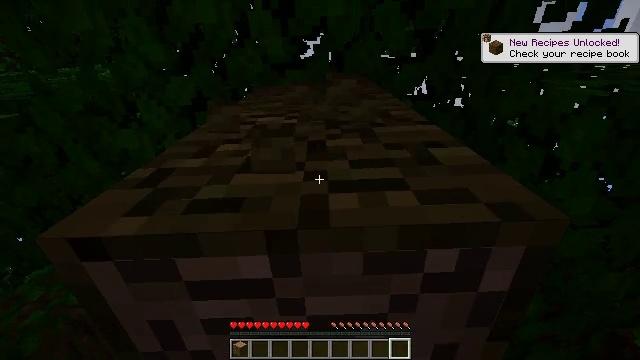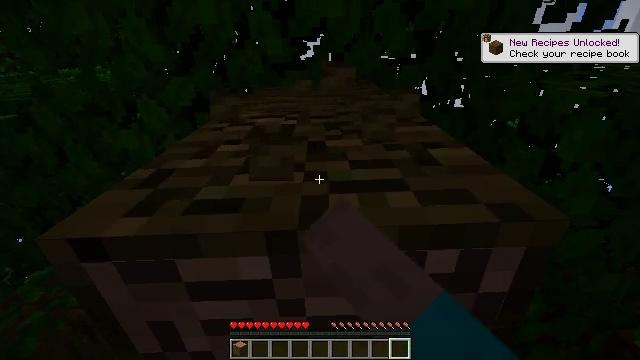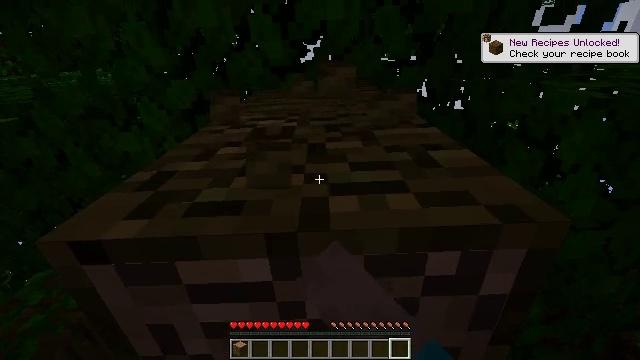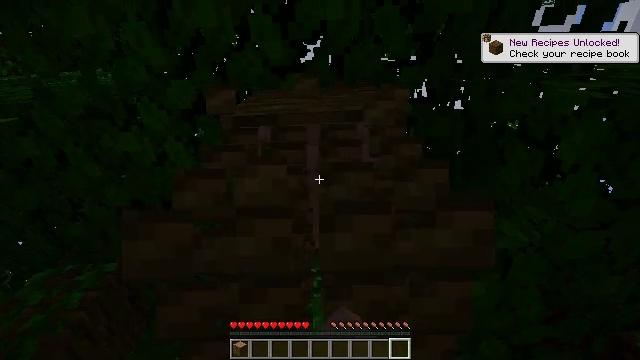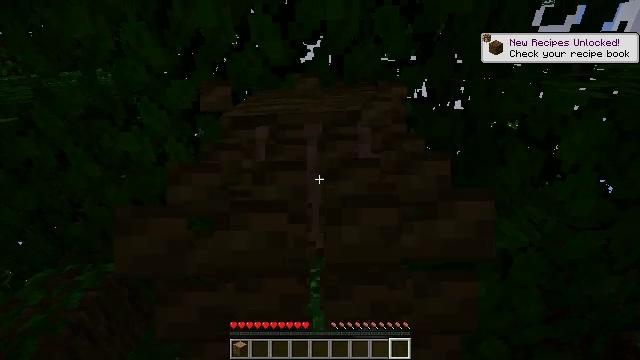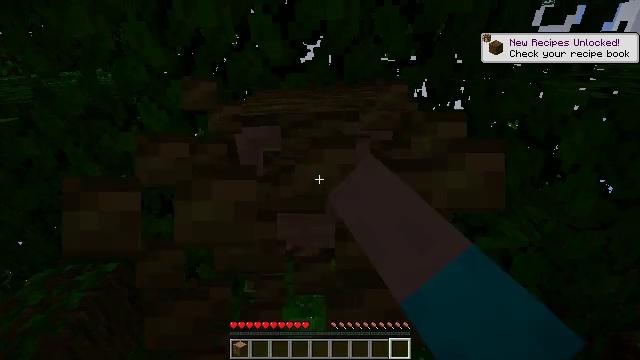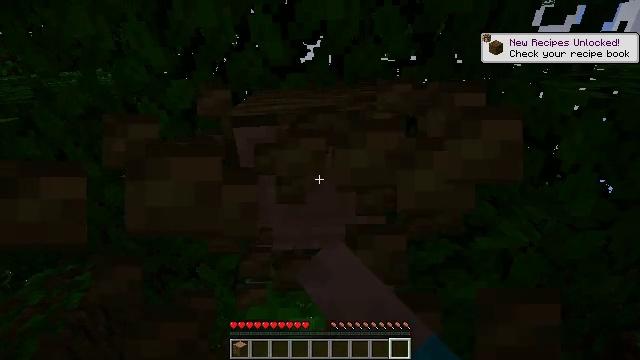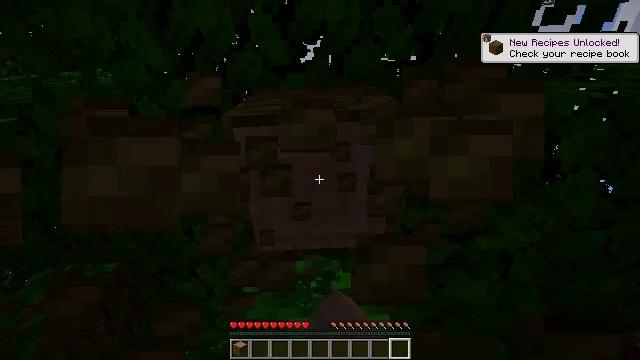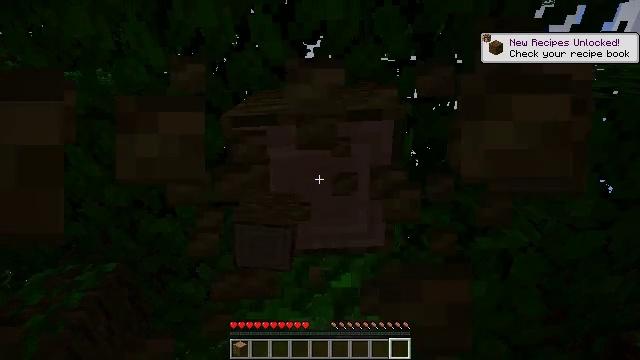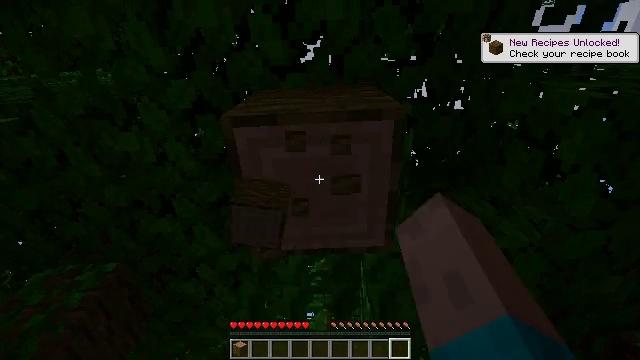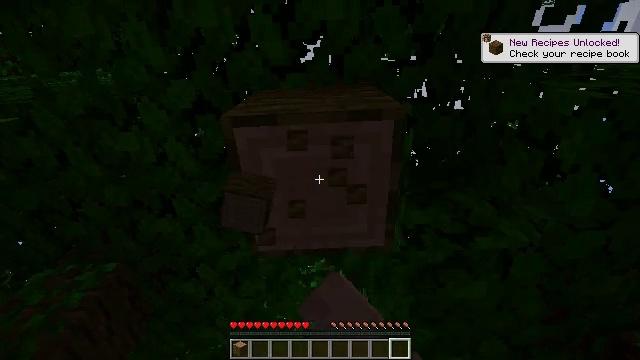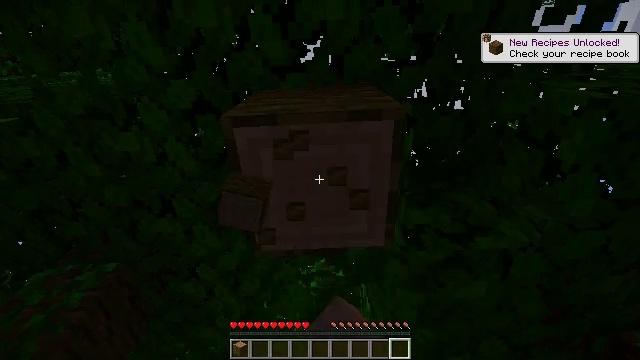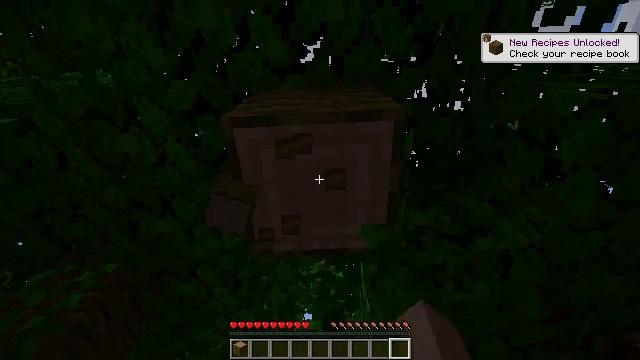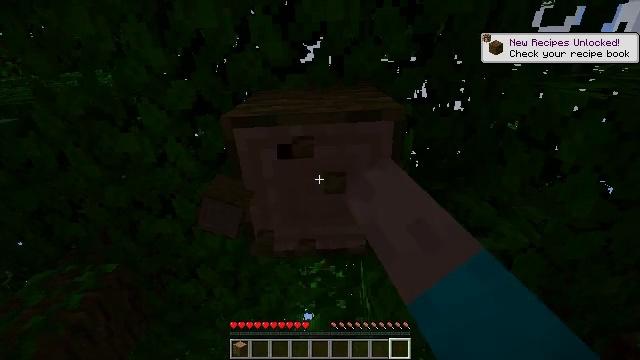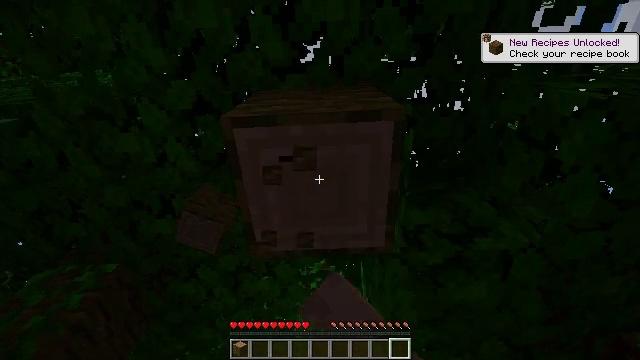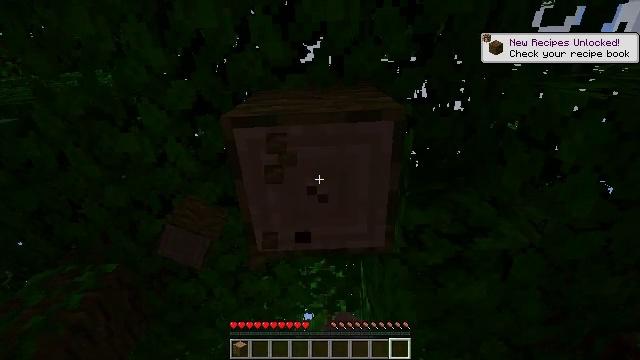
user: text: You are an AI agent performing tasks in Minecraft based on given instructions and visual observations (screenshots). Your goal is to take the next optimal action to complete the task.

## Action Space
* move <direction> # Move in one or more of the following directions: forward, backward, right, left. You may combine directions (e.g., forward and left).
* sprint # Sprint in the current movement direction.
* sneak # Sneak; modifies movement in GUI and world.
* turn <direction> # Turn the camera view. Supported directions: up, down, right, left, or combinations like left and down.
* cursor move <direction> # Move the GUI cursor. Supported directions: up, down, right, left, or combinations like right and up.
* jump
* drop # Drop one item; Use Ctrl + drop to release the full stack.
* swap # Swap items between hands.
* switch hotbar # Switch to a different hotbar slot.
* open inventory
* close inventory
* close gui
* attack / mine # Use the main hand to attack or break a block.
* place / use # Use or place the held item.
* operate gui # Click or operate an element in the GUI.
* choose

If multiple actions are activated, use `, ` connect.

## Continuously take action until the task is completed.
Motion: motion action
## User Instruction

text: Use an axe to chop the jungle log.
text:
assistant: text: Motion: attack / mine
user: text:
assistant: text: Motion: attack / mine
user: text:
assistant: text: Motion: attack / mine
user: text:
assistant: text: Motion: attack / mine
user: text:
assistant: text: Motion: attack / mine
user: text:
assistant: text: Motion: attack / mine
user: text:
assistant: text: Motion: attack / mine
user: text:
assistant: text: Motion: attack / mine
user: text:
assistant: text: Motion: attack / mine
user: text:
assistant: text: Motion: attack / mine
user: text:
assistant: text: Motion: attack / mine
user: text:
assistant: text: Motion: attack / mine
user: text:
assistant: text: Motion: attack / mine
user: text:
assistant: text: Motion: attack / mine
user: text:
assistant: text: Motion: attack / mine
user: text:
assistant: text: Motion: attack / mine
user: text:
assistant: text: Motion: attack / mine
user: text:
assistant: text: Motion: attack / mine
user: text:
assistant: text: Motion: attack / mine
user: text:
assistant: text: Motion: attack / mine
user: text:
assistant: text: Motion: attack / mine
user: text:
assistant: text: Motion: attack / mine
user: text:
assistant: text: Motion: attack / mine
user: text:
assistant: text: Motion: attack / mine
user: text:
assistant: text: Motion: attack / mine
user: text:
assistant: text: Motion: attack / mine
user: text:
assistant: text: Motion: attack / mine
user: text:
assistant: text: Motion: attack / mine
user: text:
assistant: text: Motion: attack / mine
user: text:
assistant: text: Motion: attack / mine